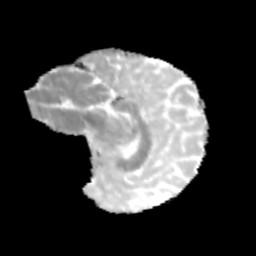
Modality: MD
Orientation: sagittal
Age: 12
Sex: male
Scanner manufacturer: siemens
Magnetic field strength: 3 T
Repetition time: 3.8 s
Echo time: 0.07 s